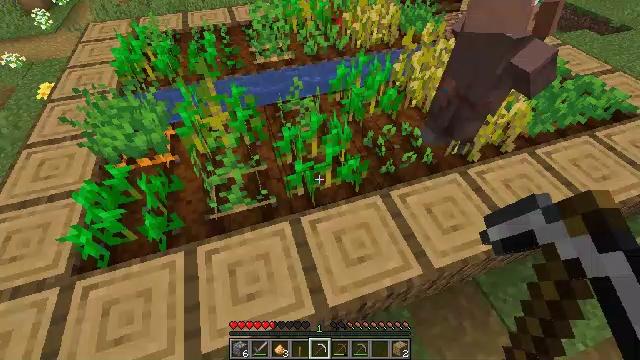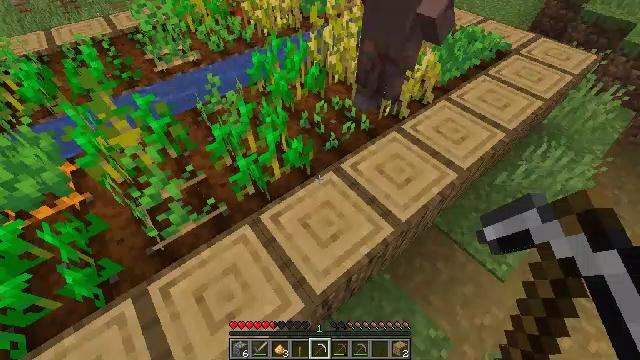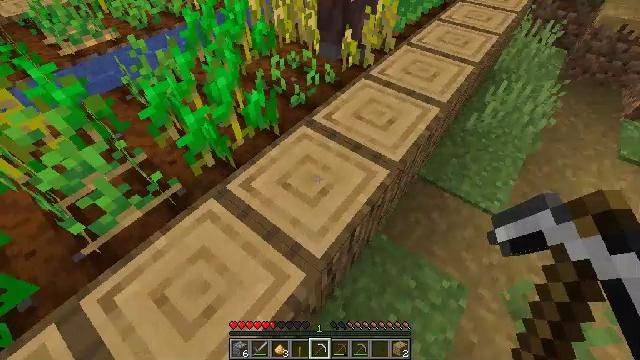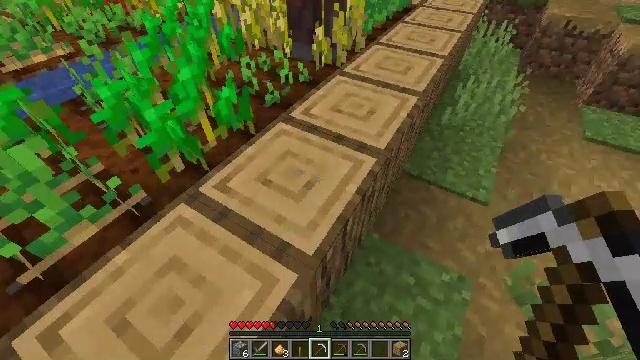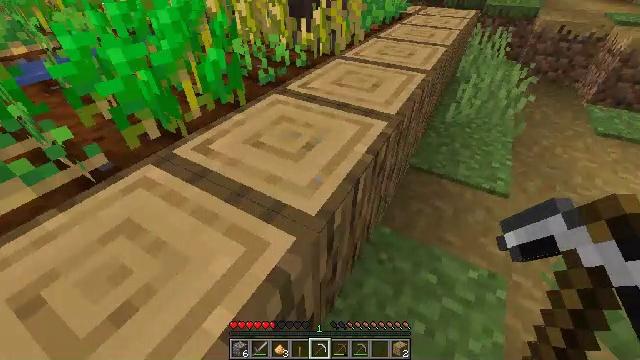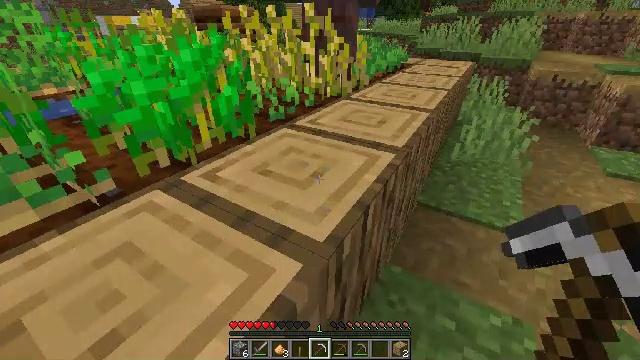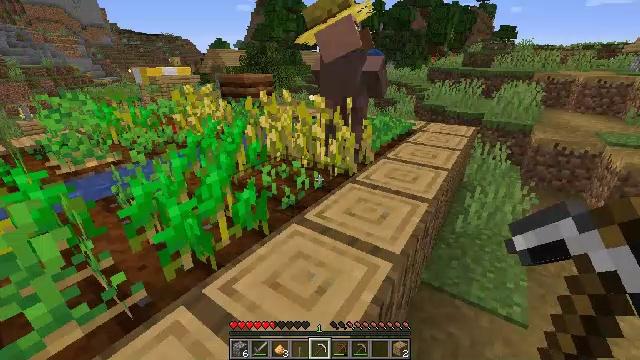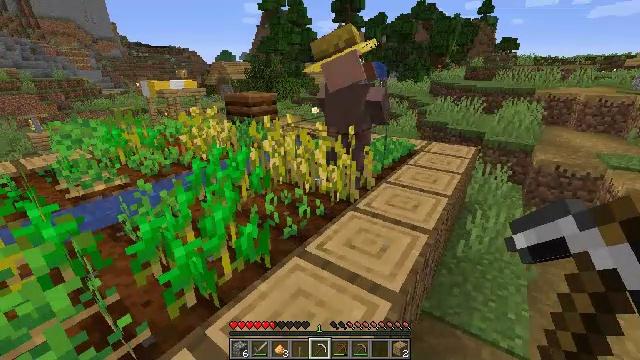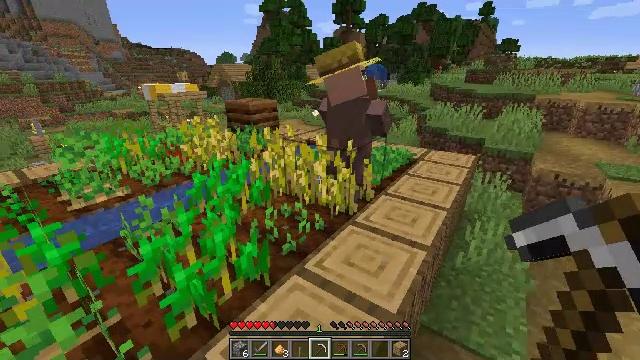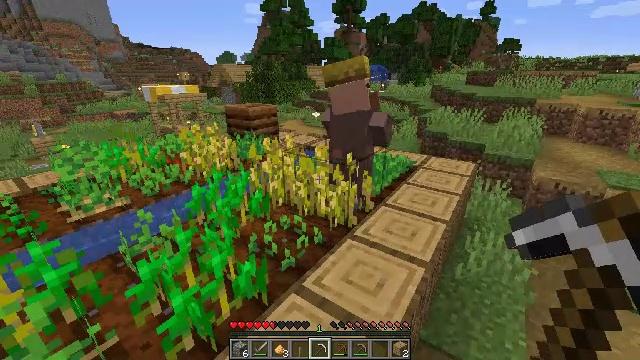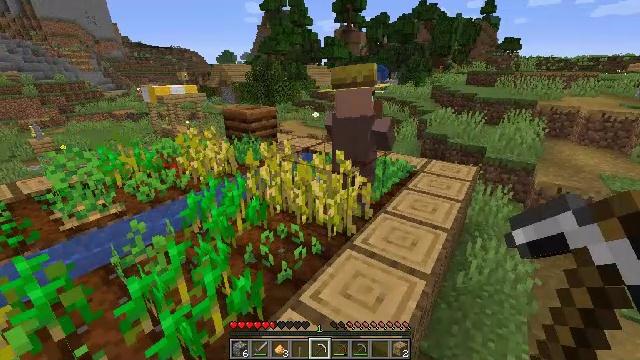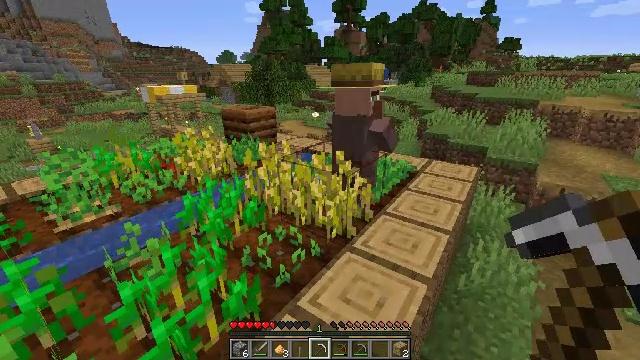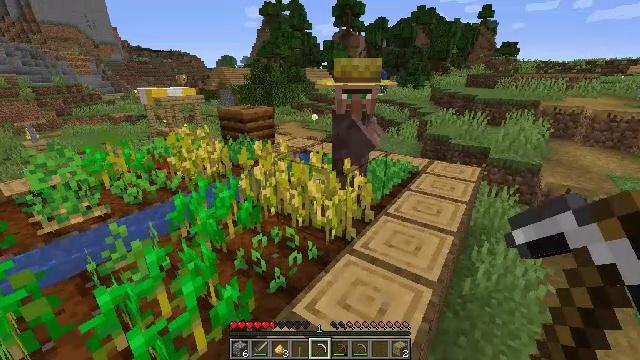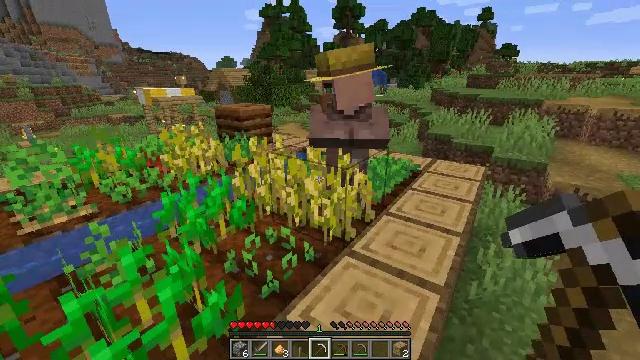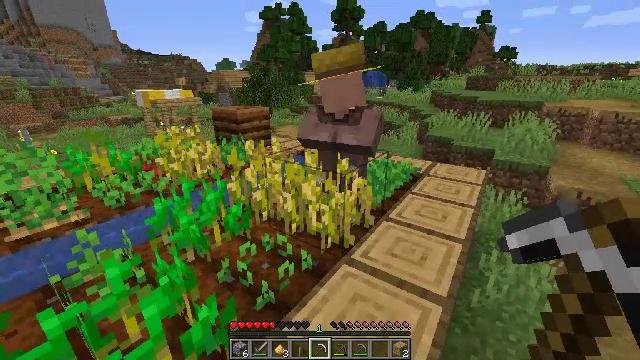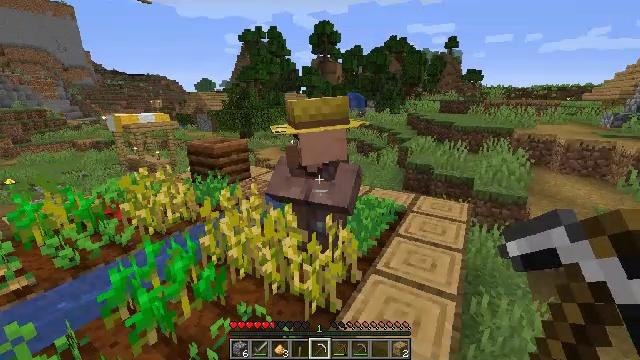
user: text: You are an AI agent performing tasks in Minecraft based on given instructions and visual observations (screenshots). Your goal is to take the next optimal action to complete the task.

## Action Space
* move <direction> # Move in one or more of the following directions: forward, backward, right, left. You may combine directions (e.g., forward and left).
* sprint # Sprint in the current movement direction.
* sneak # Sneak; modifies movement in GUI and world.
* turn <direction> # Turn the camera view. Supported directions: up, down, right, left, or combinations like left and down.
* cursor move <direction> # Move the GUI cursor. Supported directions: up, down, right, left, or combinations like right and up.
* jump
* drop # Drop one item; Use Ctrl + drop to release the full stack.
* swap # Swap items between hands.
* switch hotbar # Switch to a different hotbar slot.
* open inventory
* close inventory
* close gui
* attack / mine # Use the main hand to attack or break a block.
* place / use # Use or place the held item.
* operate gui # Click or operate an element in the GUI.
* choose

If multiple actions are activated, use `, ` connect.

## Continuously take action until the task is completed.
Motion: motion action
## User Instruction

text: Break the birch log in the forest.
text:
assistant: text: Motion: move forward and move left, turn right, jump
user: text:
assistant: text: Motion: move forward and move left, turn right, jump
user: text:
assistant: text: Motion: move forward and move left, turn right and up, jump
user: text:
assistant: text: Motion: move forward and move left, turn right and up, jump
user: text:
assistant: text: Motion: move forward and move left, turn left and up, jump
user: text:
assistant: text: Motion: move forward and move left, turn left and up, jump
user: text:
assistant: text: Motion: move forward and move left, turn up, jump
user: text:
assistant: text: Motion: move forward and move left, jump
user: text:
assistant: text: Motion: move forward and move left, jump
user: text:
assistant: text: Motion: move forward and move left, jump
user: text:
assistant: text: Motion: move forward and move left, jump
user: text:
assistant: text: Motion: move forward and move left, jump
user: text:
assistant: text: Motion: move forward and move left, jump
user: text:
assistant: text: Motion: move forward and move left, jump
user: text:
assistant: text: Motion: move forward and move left, turn right and up, jump
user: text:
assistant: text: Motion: move forward and move left, turn right and up
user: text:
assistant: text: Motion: move forward and move left
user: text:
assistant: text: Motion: move forward and move left
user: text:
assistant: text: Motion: move forward and move left, turn left and down
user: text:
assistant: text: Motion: move forward and move left, turn left and down
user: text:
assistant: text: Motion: move forward and move left, turn left and down
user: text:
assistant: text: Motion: turn left and down
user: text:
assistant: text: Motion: turn left and down
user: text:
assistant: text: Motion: turn left and down
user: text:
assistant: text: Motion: no_op
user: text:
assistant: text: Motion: use / place
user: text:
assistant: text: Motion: use / place
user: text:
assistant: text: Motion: use / place
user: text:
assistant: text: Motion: use / place
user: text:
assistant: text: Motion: no_op